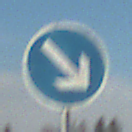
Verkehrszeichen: VorgeschriebeneVorbeifahrtRechts
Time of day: MorningAfternoon
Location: Outdoor (Nature)
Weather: Clear
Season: NotSpecified
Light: Natural